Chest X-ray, AP view. Patient: 51 years old, sex F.
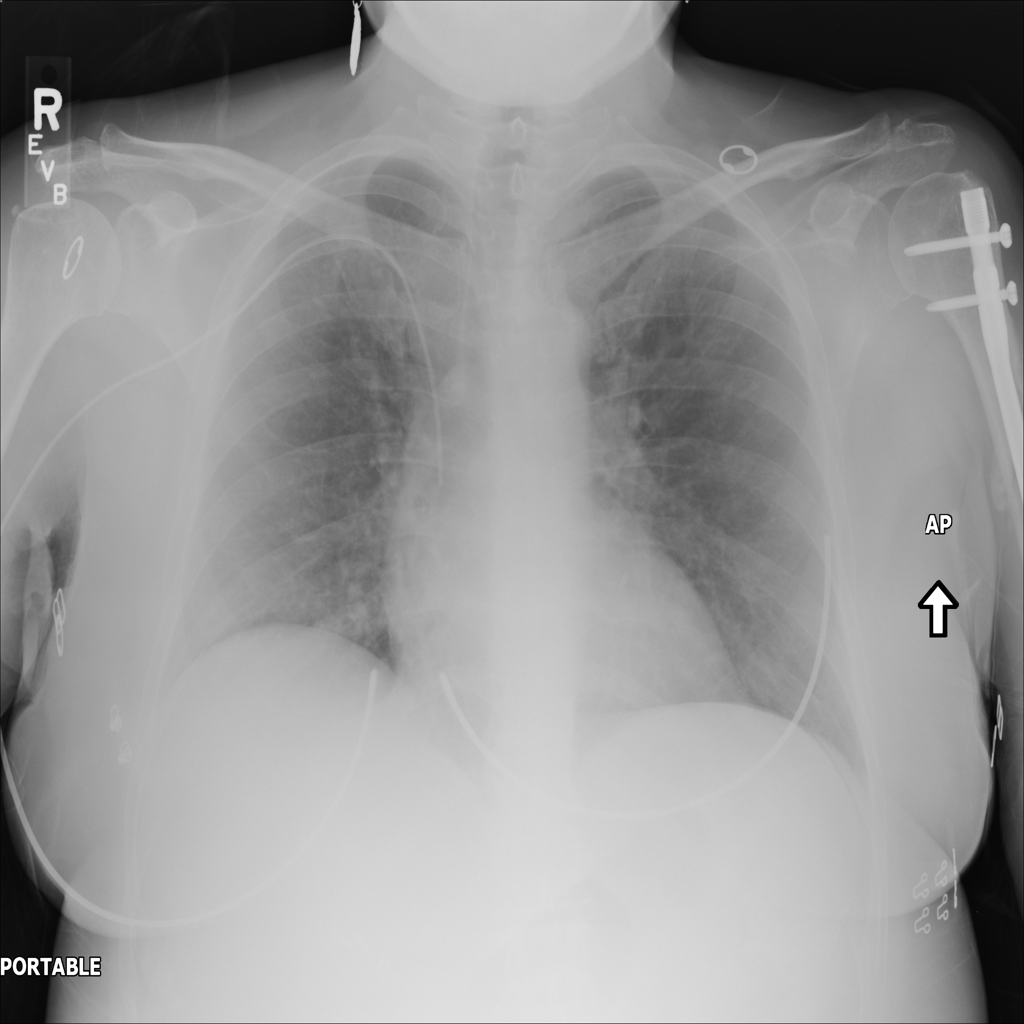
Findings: No Finding